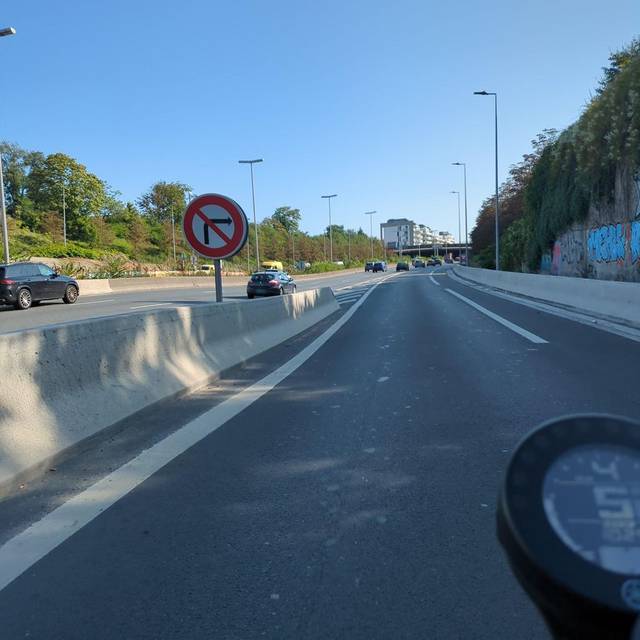
Region: France
Coordinates: 48.876, 2.443